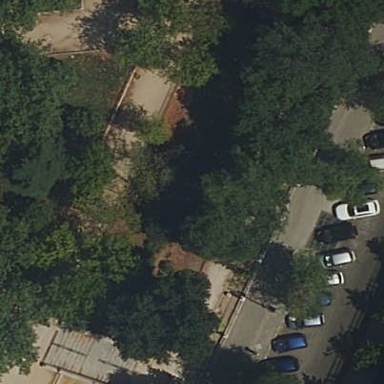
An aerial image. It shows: Garden with kerb border.